Question: I have visualized relationships in my program with 'JGraphT''s <URL>.
Unfortunately, I need to allow user only visual modifications of the graph, i.e. moving/resizing nodes. But he still can edit something, despite the fact I disabled everything I found:
'''
setLayout(new BorderLayout());
add(
new mxGraphComponent(
jgxAdapter = new JGraphXAdapter<Corpus, CorporaDirectory.CorporaGraphEdge>(
CorporaDirectory.getInstance().getCorporaGraphModel()
) {{
setCellsDeletable(false);
setCellsCloneable(false);
setCellsEditable(false);
setCellsDisconnectable(false);
setConnectableEdges(false);
setVertexLabelsMovable(false);
setSplitEnabled(false);
}}
)
);
'''
specifically user still can add new edges:

If I set setEnablled(false) to 'mxGraphComponent' then I get totally frozen graph.
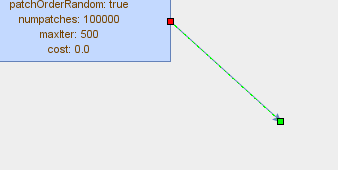
Answer: Try using 'mxGraphComponent.setConnectable(false)', it should disable connection handler in the graph component.